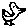
Label: bird